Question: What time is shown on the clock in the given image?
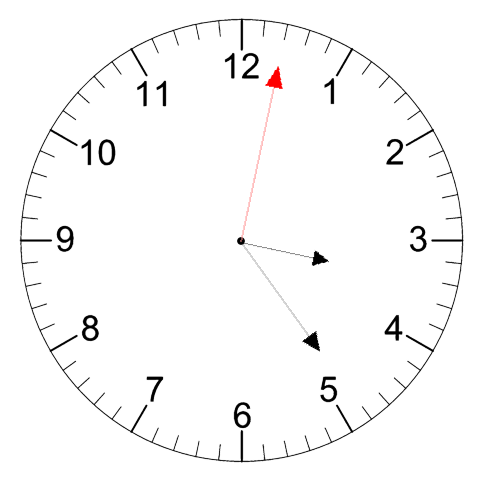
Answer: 03:24:02